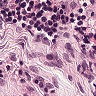
Metastatic tissue present: no